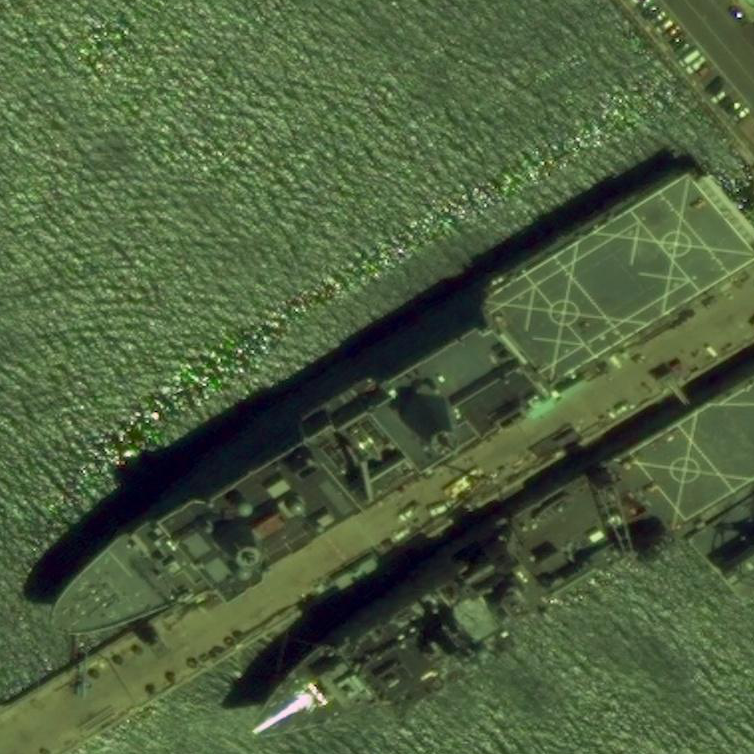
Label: combat